Question: So the problem here is I need an alert box with my provided code in it to show up. I have tried a lot and it is still not showing what I want it to. I will also provide a picture of what I am looking to re-create.
Here is my code:
'''
function sumOfNumbers() {
var theNumber = document.getElementById("txtNumber").value;
if (theNumber > 0) {
var theSum = 0;
for (var i = 1; i <= theNumber; i++) {
theSum += i;
}
alert(
"The sum of all the numbers from 1 to " + theNumber + " is " + theSum + ""
);
} else {
alert("negative " + theNumber);
}
}
'''
'''
<input type='text' id='txtNumber'>
<input type="button" value='Calculate Sum' onclick="sumOfNumbers()"/>
'''
For some reason, my HTML tags on the top aren't showing. Here is what the box is supposed to look like:

When I click on the "calculate sum" button, nothing will even show. Any help is greatly appreciated!
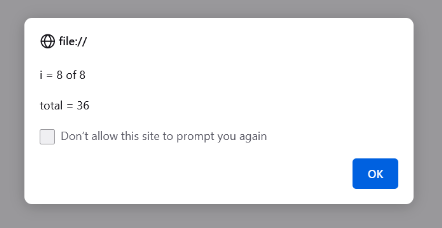
Answer: I've slightly altered your code to use an 'eventListener' rather than an inline click handler. Your code had a few syntax errors (missing closing braces, misplaced 'else') that were causing the issues. I always find it helpful to use 'consoleLog' when trying to debug, which is how I found those bugs.
'''
let btn = document.querySelector('.btn');
btn.addEventListener('click', sumOfNumbers);
function sumOfNumbers() {
var theNumber = (document.getElementById("txtNumber").value);
if (theNumber > 0) {
var theSum = 0;
for (var i = 1; i <= theNumber; i++) {
theSum += i;
}
alert('The sum of all the numbers from 1 to ' + theNumber + ' is ' + theSum + '');
} else {
alert('invalid input. ${theNumber} is a negative number');
}
}
'''
'''
<input type='text' id='txtNumber'>
<button type="button" class="btn">Calculate</button>
'''